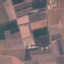
Label: PermanentCrop